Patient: sex F, age 34
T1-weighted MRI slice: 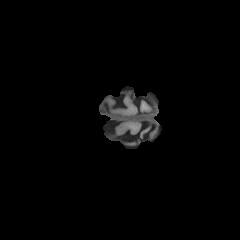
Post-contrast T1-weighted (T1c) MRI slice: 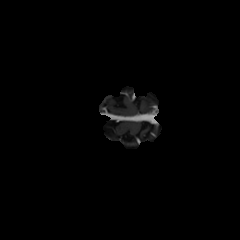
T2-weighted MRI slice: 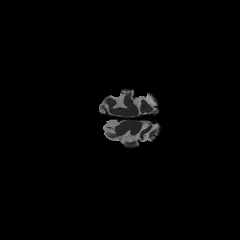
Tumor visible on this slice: no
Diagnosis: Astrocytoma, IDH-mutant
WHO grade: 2